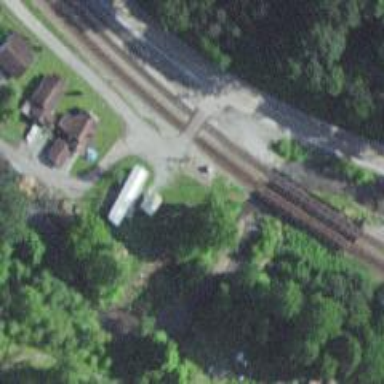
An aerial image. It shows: Railway level crossing.